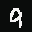
Label: 9